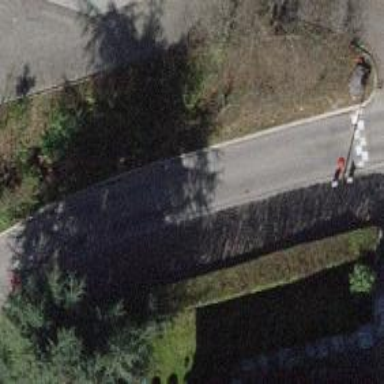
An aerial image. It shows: Residential road with asphalt surface.